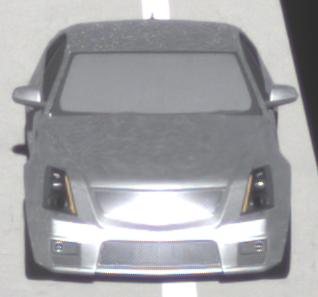
Make: Cadillac
Model: CTS-V
Detailed model: CTS-V (II) Limousine
Model produced from: 2008/11
Model produced until: 2010/12
Doors: 4
Color: white
Road condition: dry road
Daytime: morning or afternoon
Contrast: high contrast